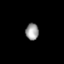
Tissue: skin
Cell type: Epithelial cells
Senescence score: 0.2598
Nuclear area (px): 211
Mean DAPI intensity: 156.417